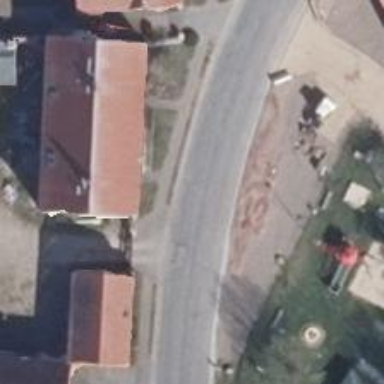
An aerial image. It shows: Secondary road with concrete surface.